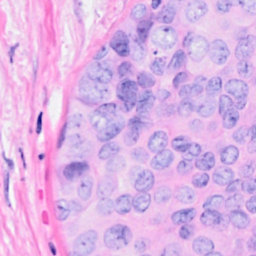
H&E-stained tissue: Breast